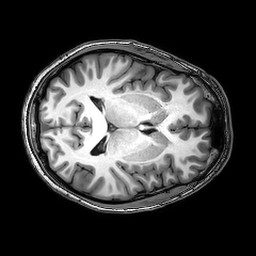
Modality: T1w
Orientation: axial
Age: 23
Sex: male
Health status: healthy
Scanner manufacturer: philips
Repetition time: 0.00829 s
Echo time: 0.00382 s